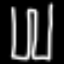
Label: pants